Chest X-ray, PA view. Patient: 42 years old, sex M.
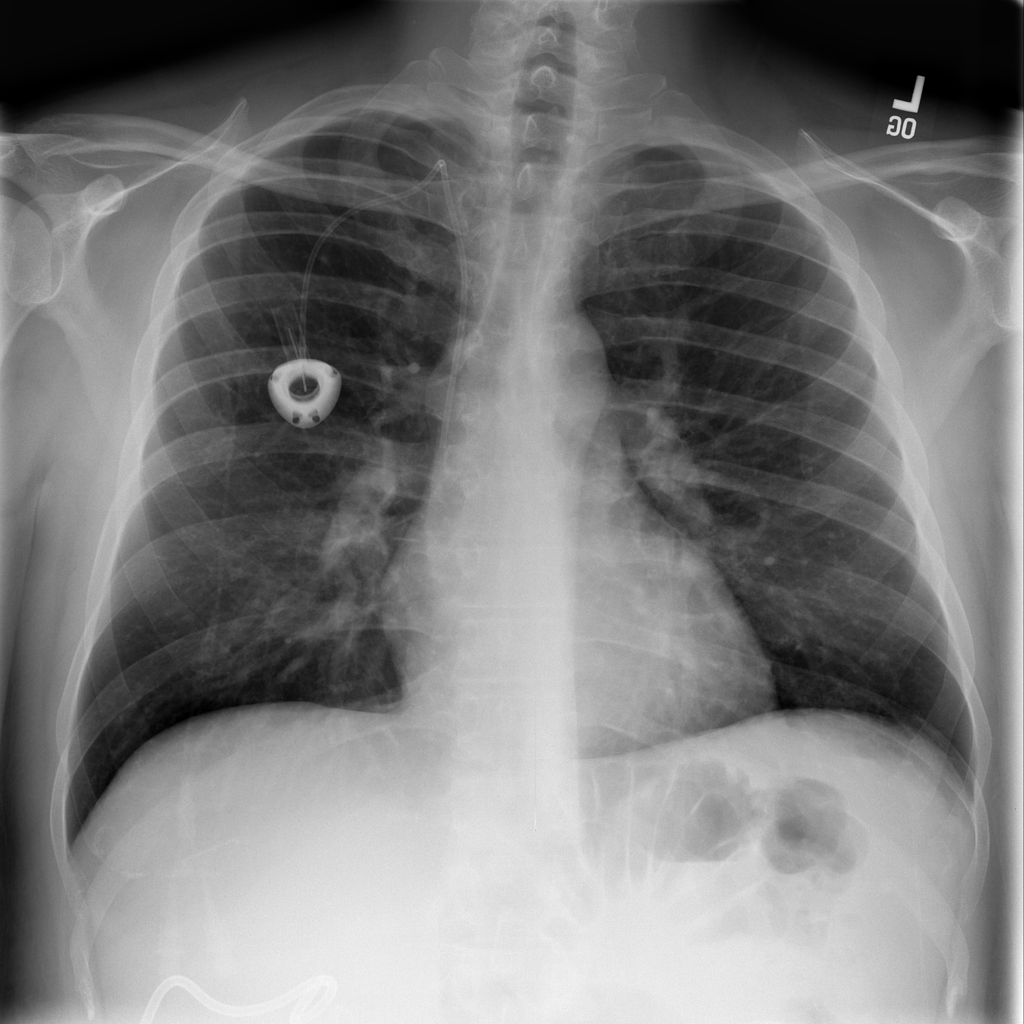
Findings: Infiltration